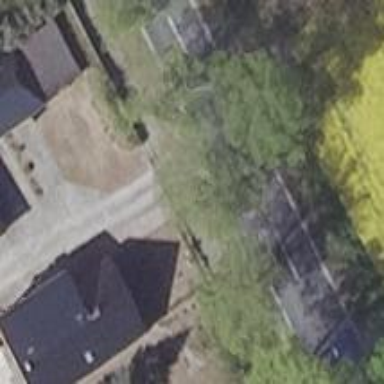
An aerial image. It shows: Driveway.